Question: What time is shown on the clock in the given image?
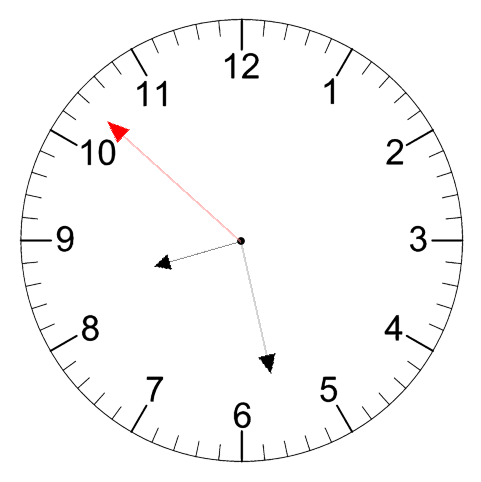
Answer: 08:27:52